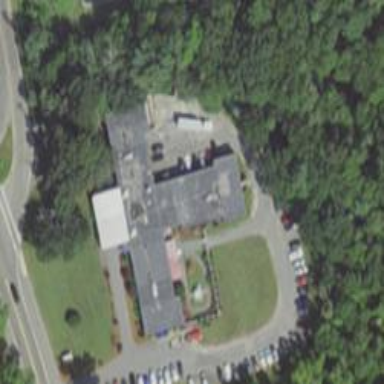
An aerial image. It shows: Nursing home building.